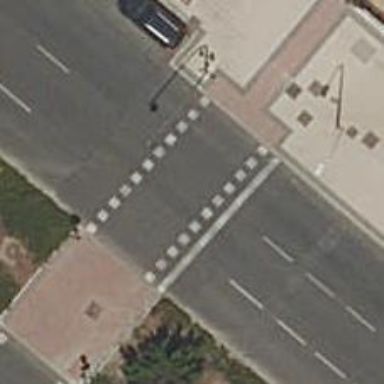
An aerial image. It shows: Road with traffic signals for signaling.